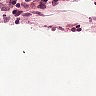
Metastatic tissue present: no